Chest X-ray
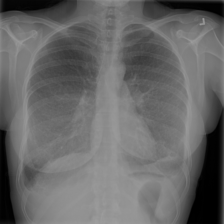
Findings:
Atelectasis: negative
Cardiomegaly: negative
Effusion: negative
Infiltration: negative
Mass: negative
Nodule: negative
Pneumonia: negative
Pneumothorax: negative
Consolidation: negative
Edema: negative
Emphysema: negative
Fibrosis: negative
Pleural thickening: negative
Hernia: negative